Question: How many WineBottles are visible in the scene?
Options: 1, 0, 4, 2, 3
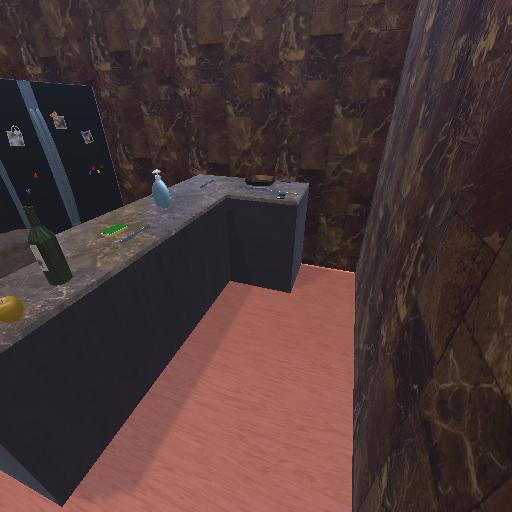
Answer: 1